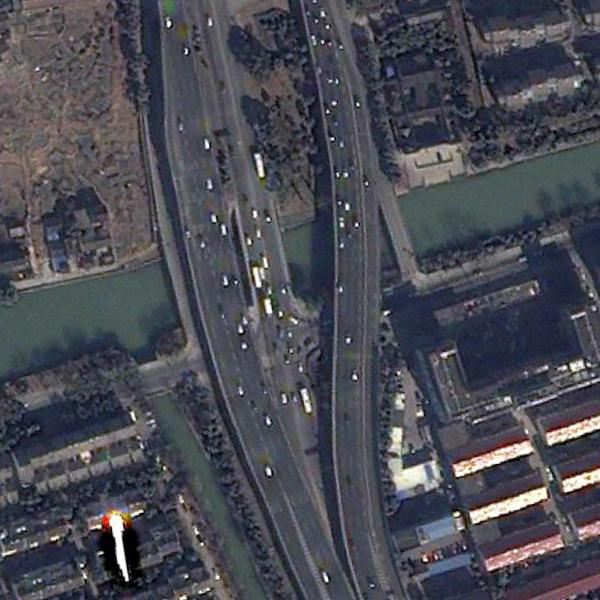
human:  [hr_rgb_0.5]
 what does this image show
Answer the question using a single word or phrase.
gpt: bridge